Question: We did following ugly thing:

So, how can we achieve another 'reintegrate'?
What did I try so far?
- - 'trunk'-
merge-infos for trunk do not show any merged revisions of the desired branch (as I've rolled them back with r101)
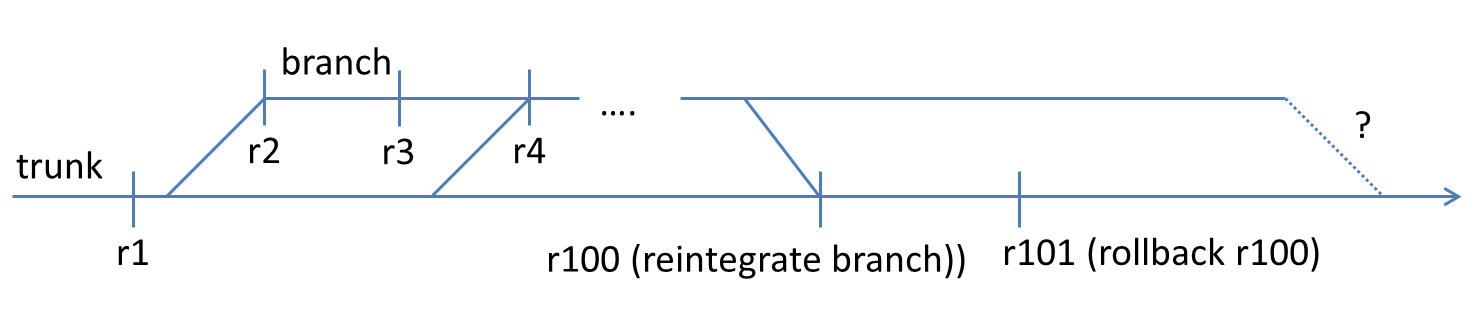
Answer: This should be just a special case of a problem I had: <URL>
I'd recommend trying to just rollback r101.
Okay, let's say your repo is set up as follows:
'''
svnadmin create mergetest
svn co file:///home/adam/tmp/mergetest mergetest-co
cd mergetest-co/
svn mkdir trunk
svn mkdir branches
svn ci -m "Initial setup"
echo "Hello, world!" > trunk/test
svn add trunk/test
svn ci -m "Initial trunk changes"
svn cp file:///home/adam/tmp/mergetest/trunk file:///home/adam/tmp/mergetest/branches/branch -m "Creating branch"
svn up
echo "Change on trunk." >> trunk/test
svn ci -m "Change on trunk"
svn merge file:///home/adam/tmp/mergetest/trunk branches/branch
svn ci -m "Merge from trunk"
echo "Change on branch." >> branches/branch/test
svn ci -m "Change on branch"
svn up
svn merge --reintegrate file:///home/adam/tmp/mergetest/branches/branch trunk
svn ci -m "Reintegrate merge" # Revision 7
svn merge -c -7 trunk trunk
svn ci -m "Undoing reintegration" # Revision 8
'''
At this point, undoing the undo works: 'svn merge -c -8 trunk trunk'. Also, reintegrating again works: 'svn merge --reintegrate file:///home/adam/tmp/mergetest/branches/branch trunk'. Since your reintegrate was rolled back, there should be no problem with simply reintegrating again. If it doesn't work, my setup must not match your setup, so some other detail must be the problem.